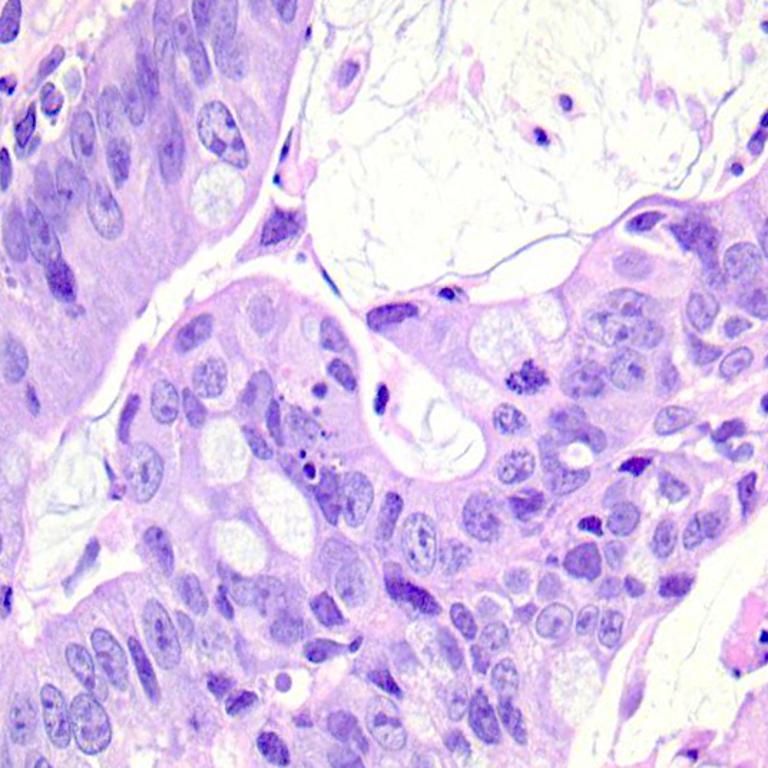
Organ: colon
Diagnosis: adenocarcinomas